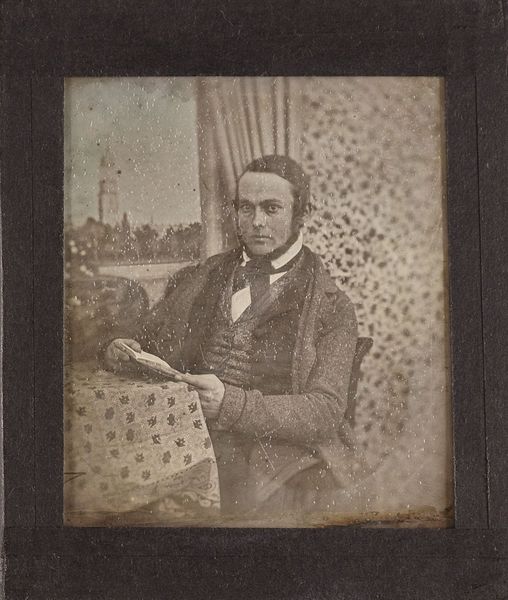
Titel: Unbekannter Mann mit Buch neben einem gemalten Fensterausblick
Künstler: Johann Anton Völlner
Standort: Hamburg
Institution: Museum für Kunst und Gewerbe Hamburg
Schlagwörter: mann, tisch, portrait, figur, foto, fotografie, photographie, photo, lichtbild, daguerreotypie, bildwerke, angewandte und bildende kunst, hessische systematik, porträt, porträtfotografie, porträtphotographie, hüftbild